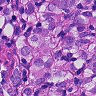
Metastatic tissue present: yes